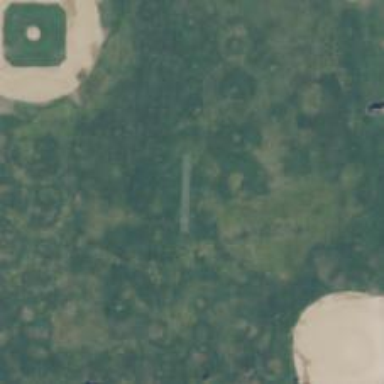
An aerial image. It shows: Cricket pitch for leisure and sport activities.